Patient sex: F
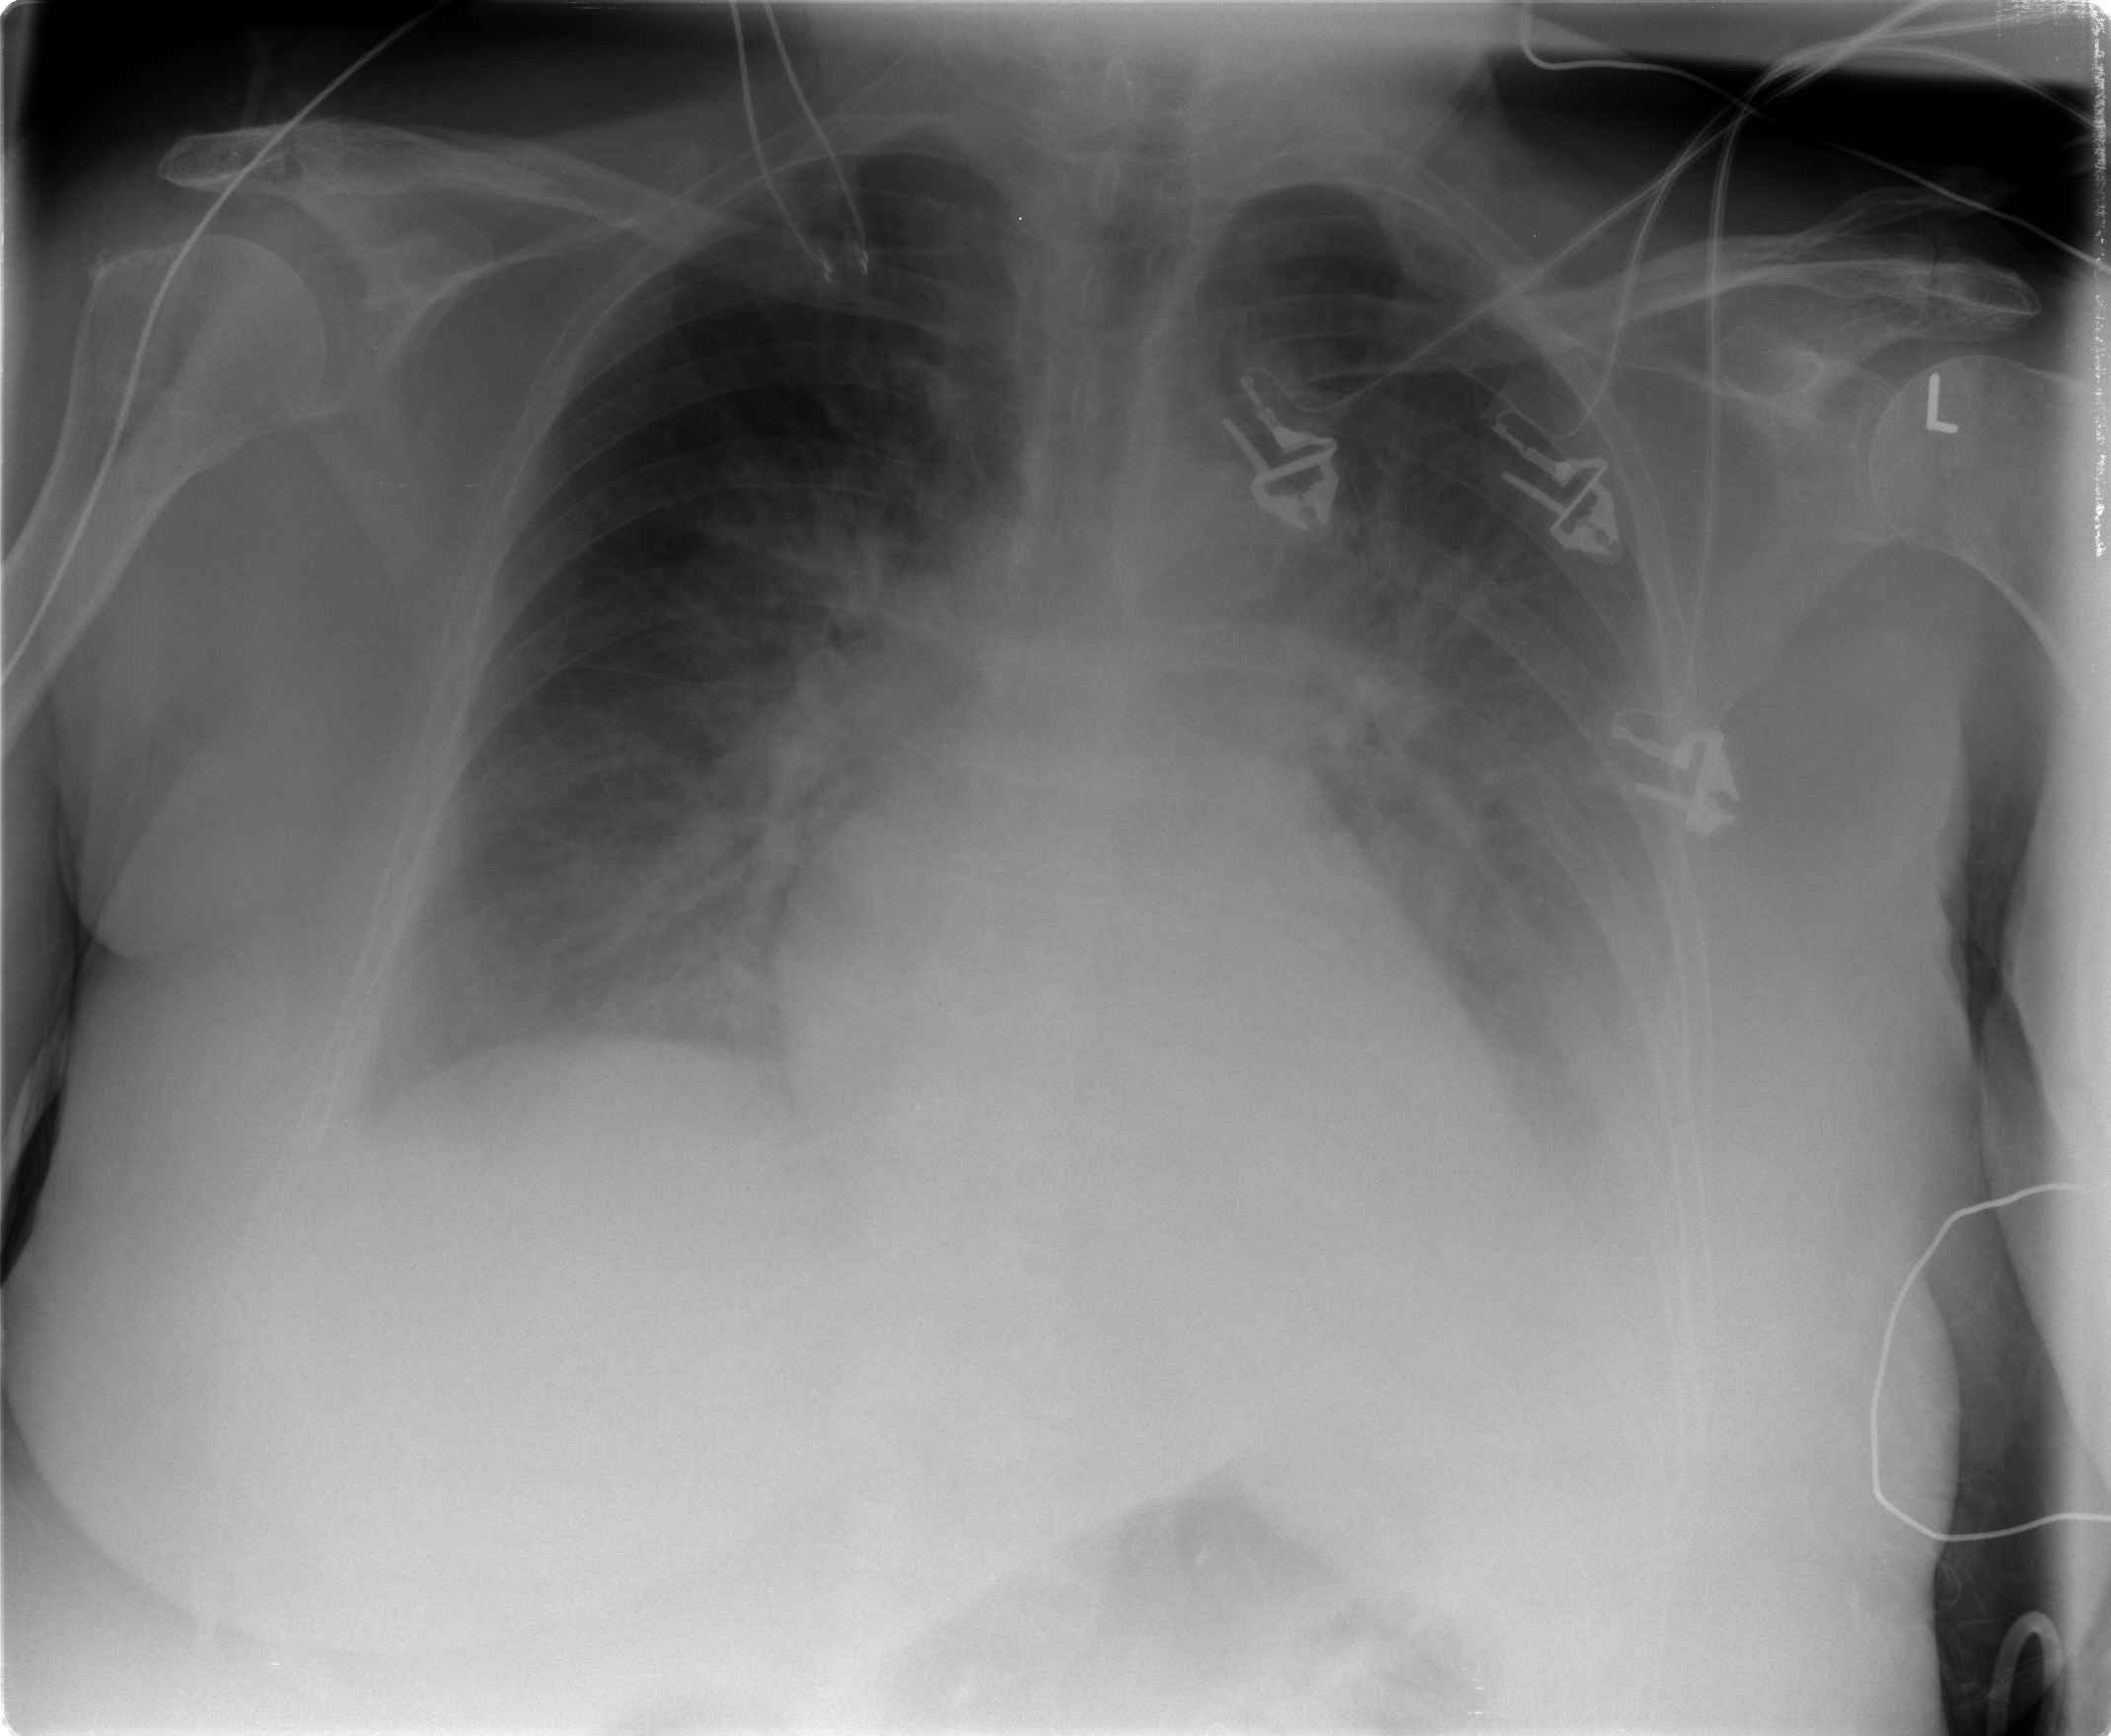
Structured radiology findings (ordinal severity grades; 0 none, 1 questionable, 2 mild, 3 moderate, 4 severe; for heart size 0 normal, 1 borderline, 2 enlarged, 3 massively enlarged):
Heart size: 0
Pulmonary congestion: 3
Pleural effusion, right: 2
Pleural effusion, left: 2
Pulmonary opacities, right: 0
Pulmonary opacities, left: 0
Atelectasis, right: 2
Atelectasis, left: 2